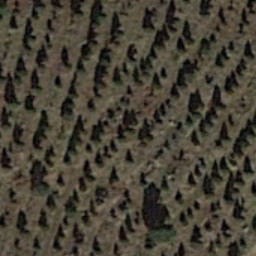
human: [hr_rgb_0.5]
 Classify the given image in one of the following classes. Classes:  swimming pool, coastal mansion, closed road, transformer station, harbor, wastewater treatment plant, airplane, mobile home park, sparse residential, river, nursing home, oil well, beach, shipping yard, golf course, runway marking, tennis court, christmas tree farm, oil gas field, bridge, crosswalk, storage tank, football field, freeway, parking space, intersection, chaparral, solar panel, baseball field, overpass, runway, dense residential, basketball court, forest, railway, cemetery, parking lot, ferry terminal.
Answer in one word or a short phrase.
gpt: christmas tree farm